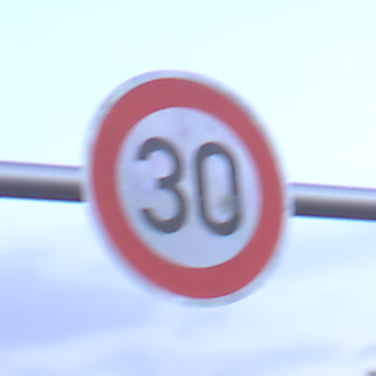
Verkehrszeichen: Geschwindigkeit30
Umgebung: Outdoor, Suburban
Tageszeit: SunriseSunset
Wetter: PartlyCloudy
Licht: Natural
Jahreszeit: NotSpecified
Kontrast: LowContrast